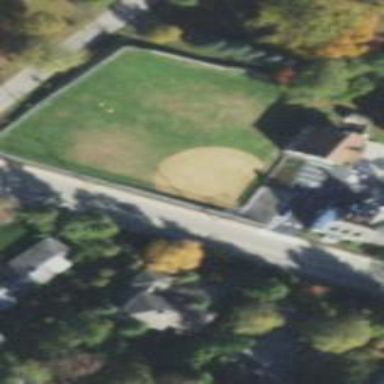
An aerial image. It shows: Baseball pitch for leisure land activities.